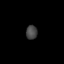
Tissue: lung
Cell type: T cells
Senescence score: 0.235
Nuclear area (px): 155
Mean DAPI intensity: 69.69